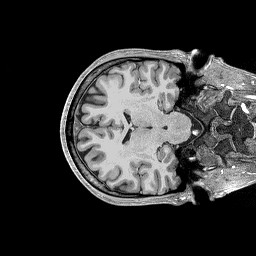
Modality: T1w
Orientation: axial
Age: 34
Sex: male